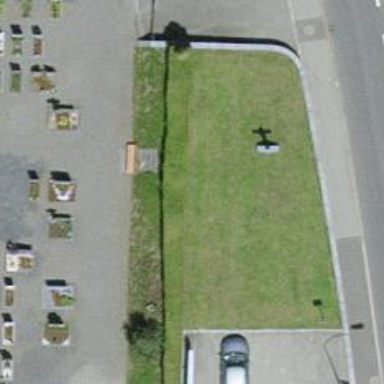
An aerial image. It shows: Brown bench in the vicinity.